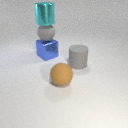
large brown rubber sphere to the left of large gray rubber cylinder